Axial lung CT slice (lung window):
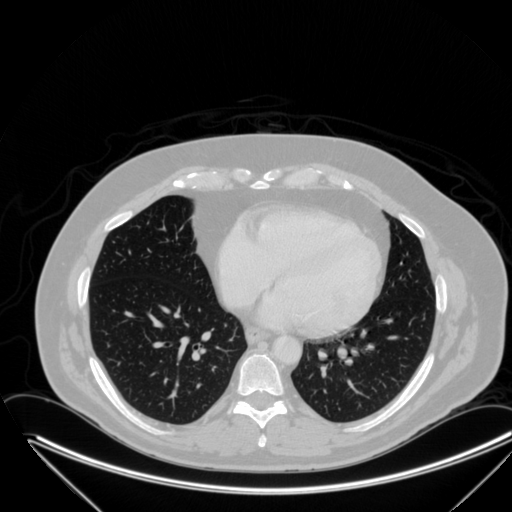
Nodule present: yes
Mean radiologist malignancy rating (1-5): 3.5